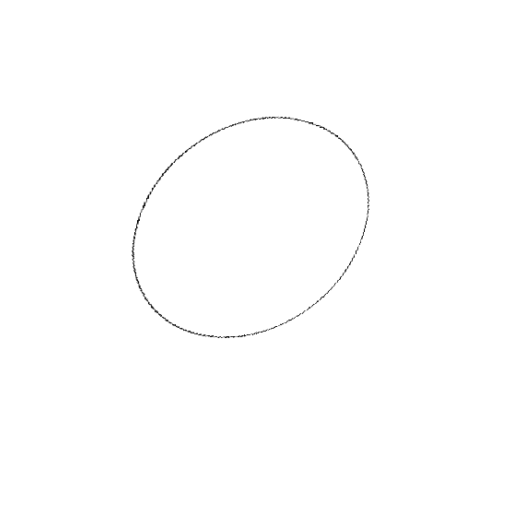
Crossing number: 0